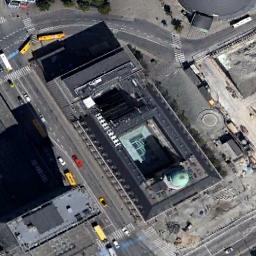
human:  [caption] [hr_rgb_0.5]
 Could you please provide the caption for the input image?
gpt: A black-roofed church with a turquoise blue tower on the roof, Many buildings around the church and roads with many cars .

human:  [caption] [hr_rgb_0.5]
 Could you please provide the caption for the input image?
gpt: The church with a blue roof is surrounded by some roads .

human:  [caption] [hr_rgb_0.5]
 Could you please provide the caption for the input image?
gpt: The tower of the church with a green circular spire has a green yard .

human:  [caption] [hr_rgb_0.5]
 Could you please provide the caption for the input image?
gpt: This is a church, Surrounded by roads .

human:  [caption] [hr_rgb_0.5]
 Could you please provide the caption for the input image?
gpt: Many cars are near the church .